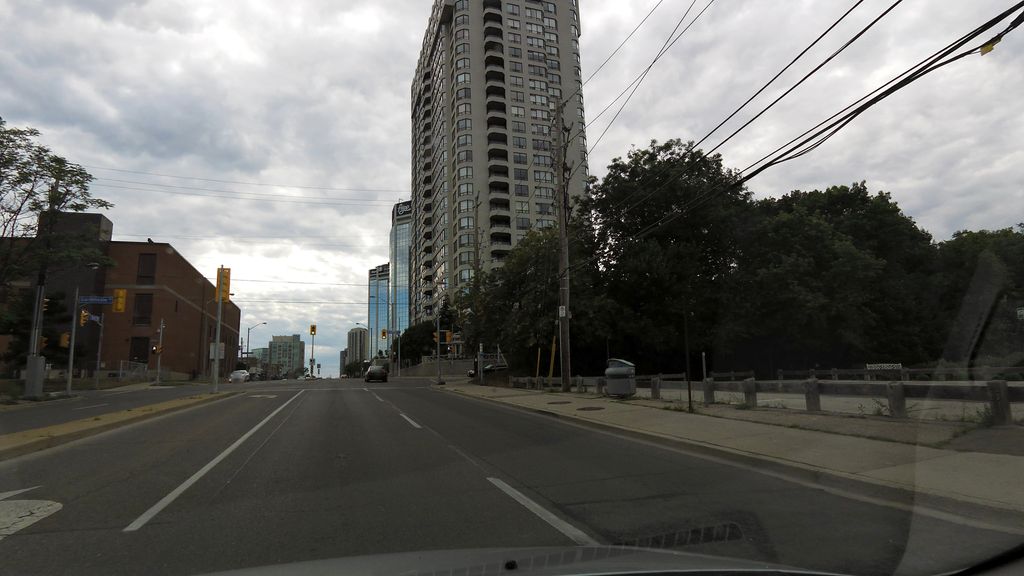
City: toronto